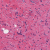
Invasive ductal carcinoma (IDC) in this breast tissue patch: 0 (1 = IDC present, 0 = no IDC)